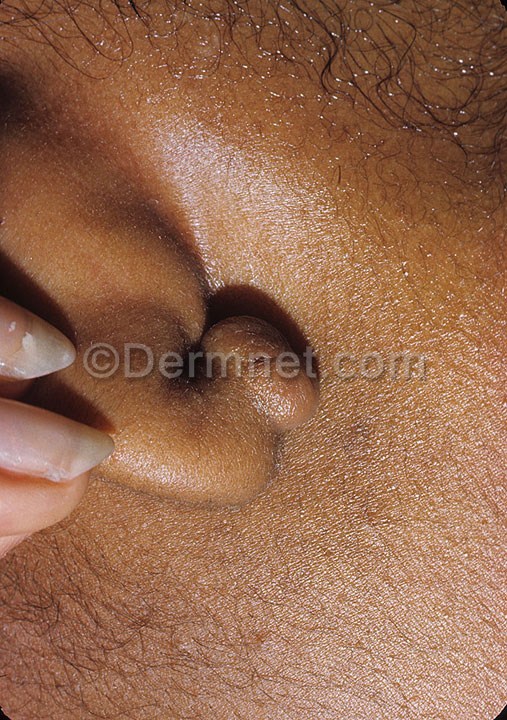
Disease: Seborrheic Keratoses and other Benign Tumors